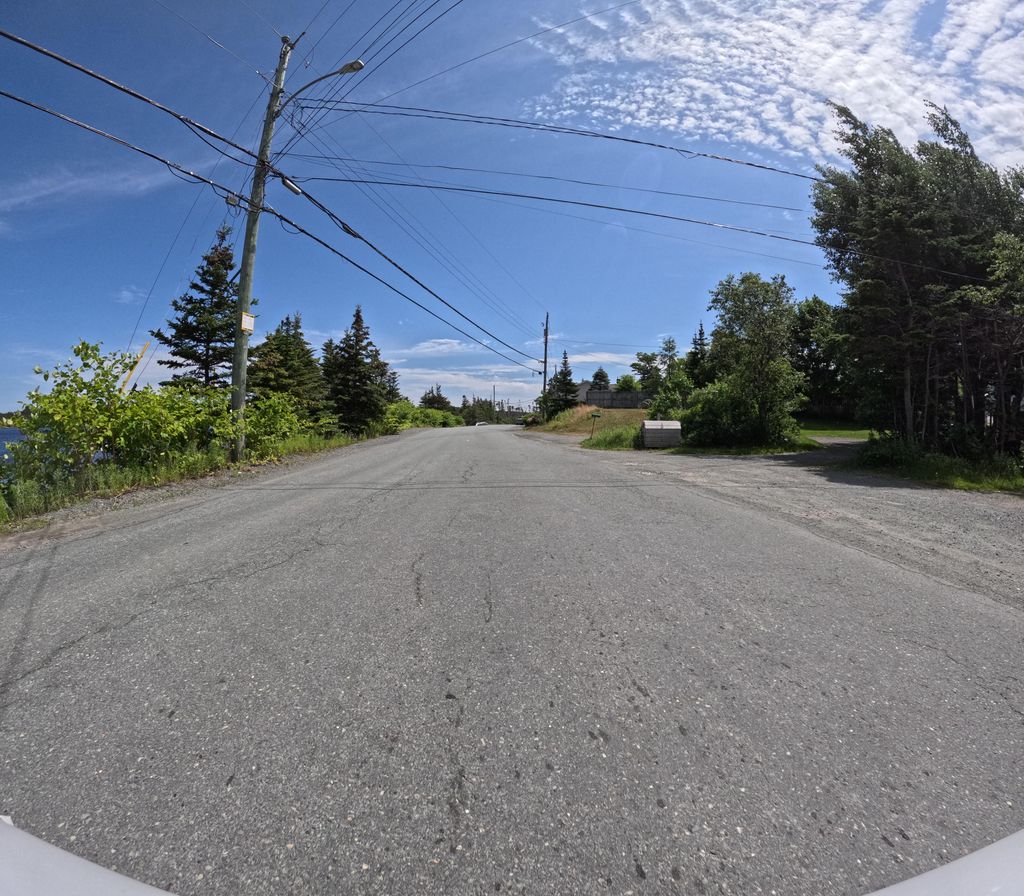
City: st_johns